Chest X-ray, PA view. Patient: 58 years old, sex M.
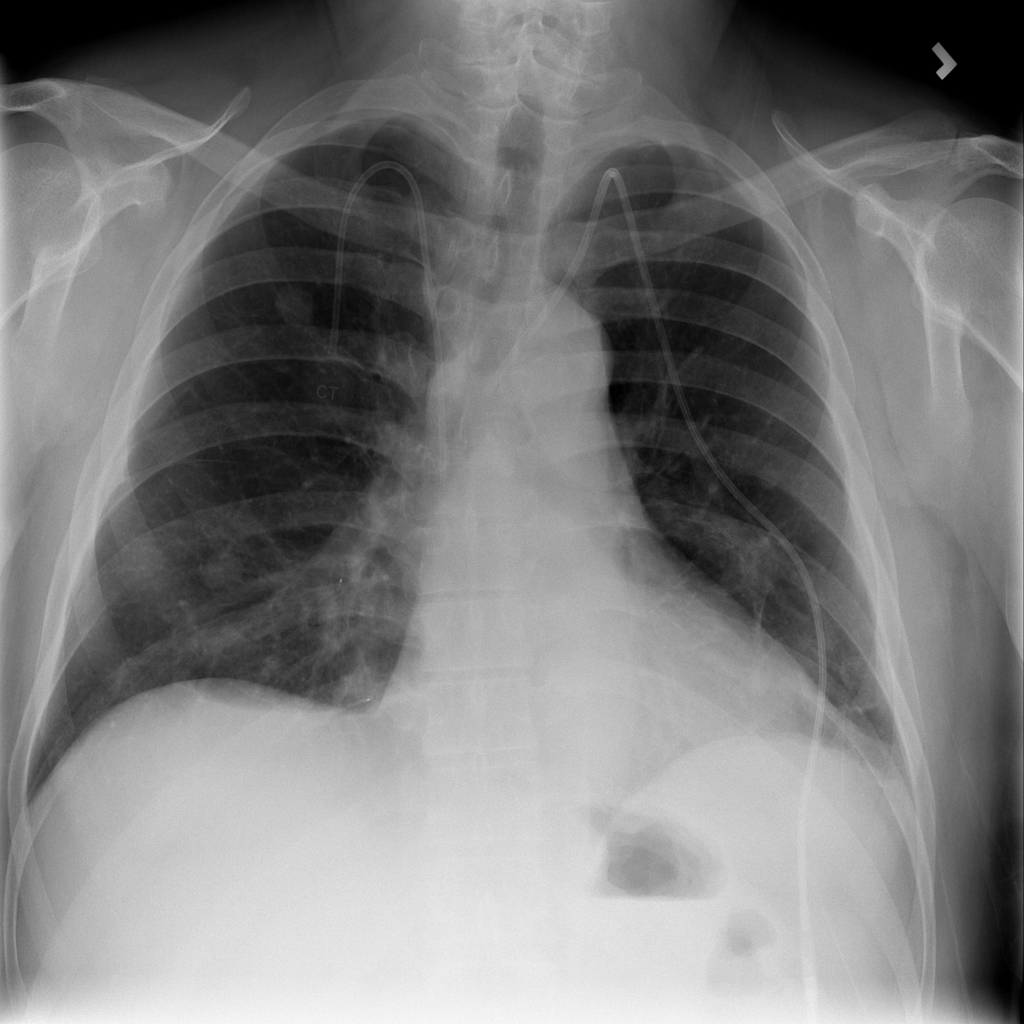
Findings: Atelectasis